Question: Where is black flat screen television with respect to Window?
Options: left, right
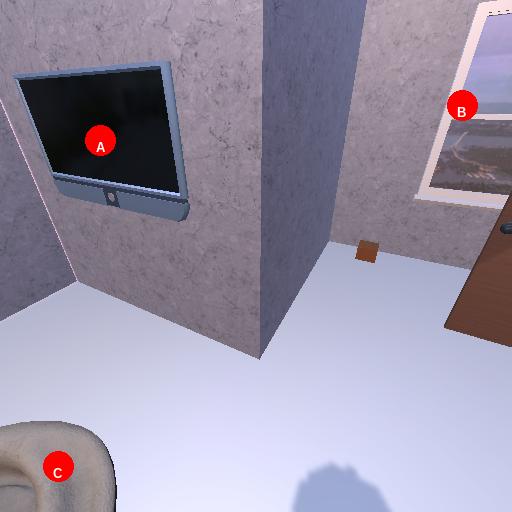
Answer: left